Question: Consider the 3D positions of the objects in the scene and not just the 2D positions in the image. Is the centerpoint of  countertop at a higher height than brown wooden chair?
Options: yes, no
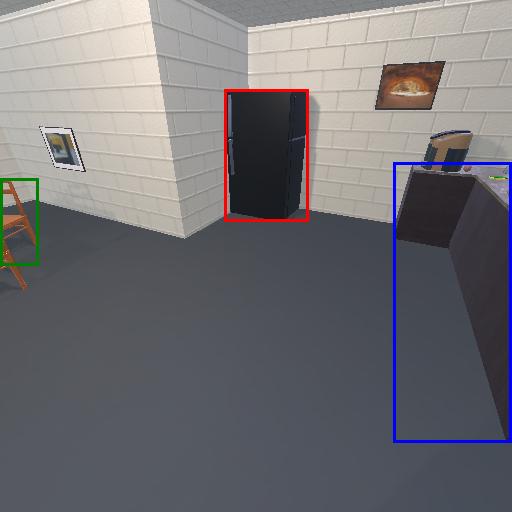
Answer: yes